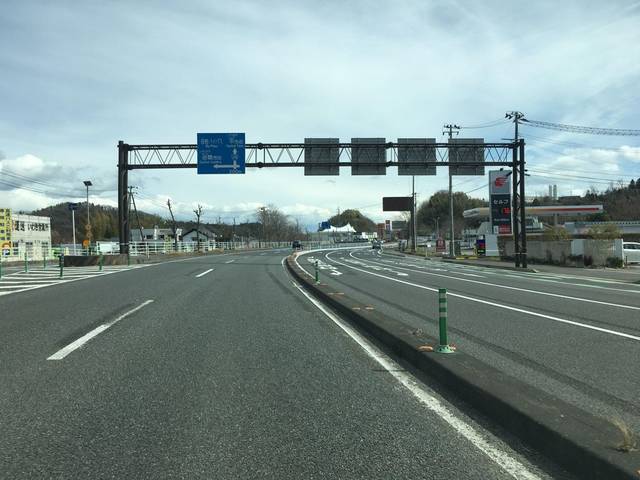
Region: Japan
Coordinates: 37.071, 140.841